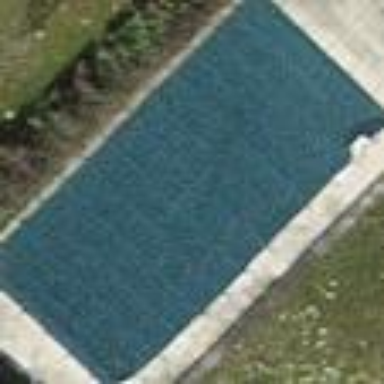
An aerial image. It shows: Swimming pool located in leisure land.